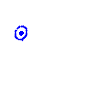
Particle: pion